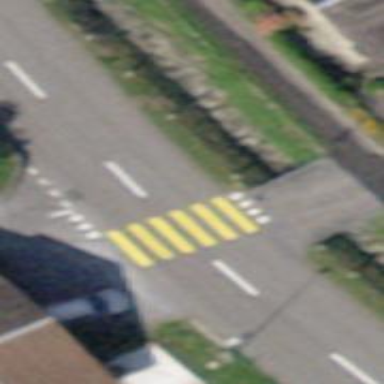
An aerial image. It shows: Primary road with asphalt surface.